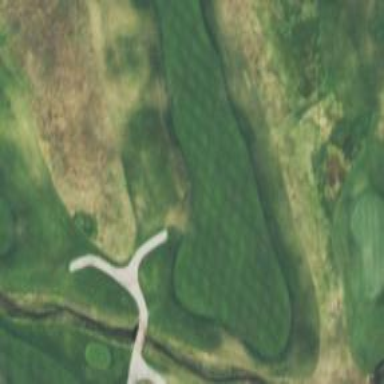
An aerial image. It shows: Path for both road and golf.